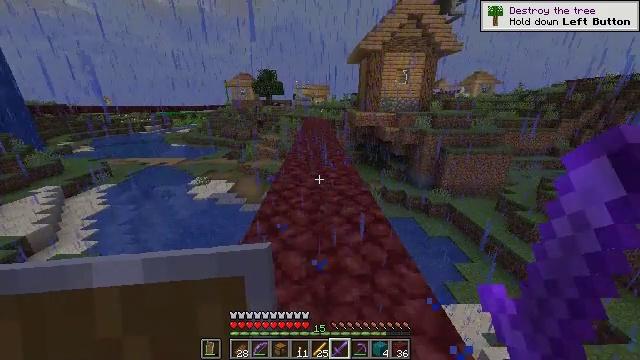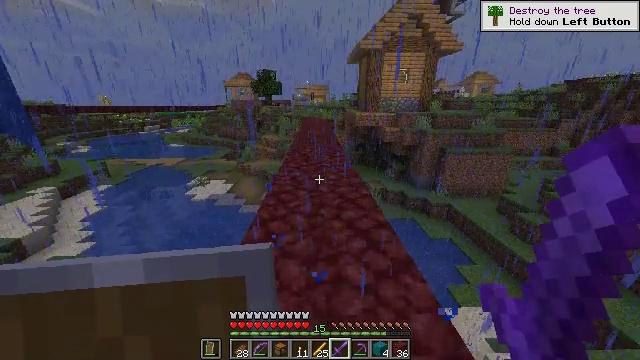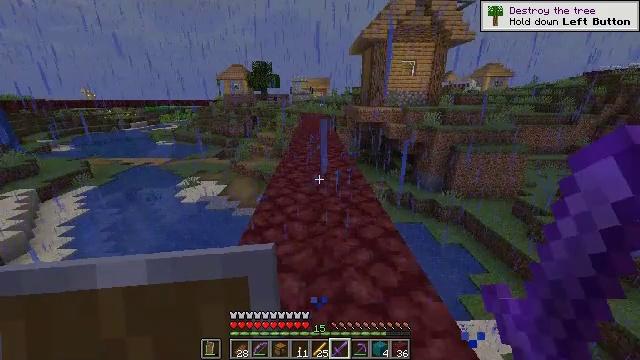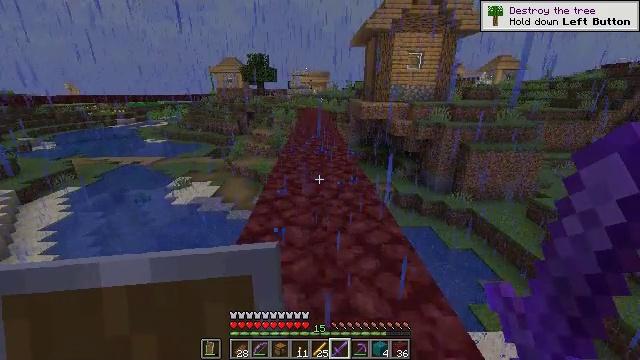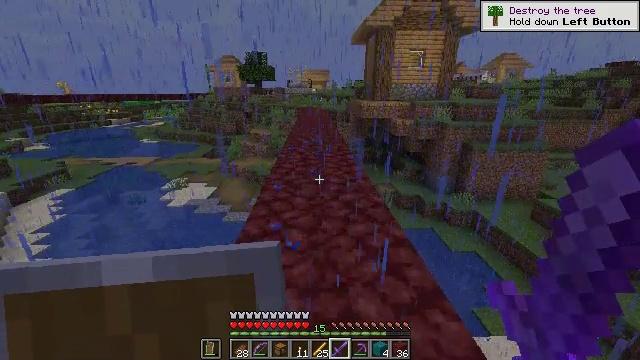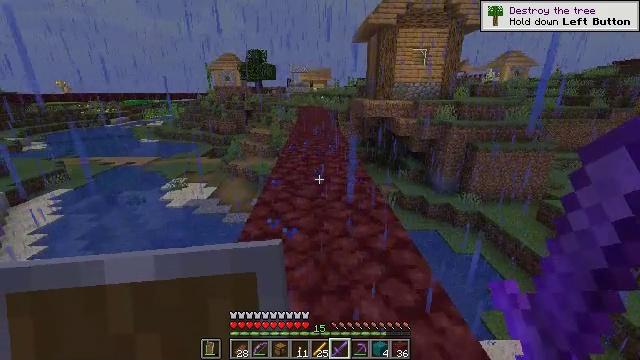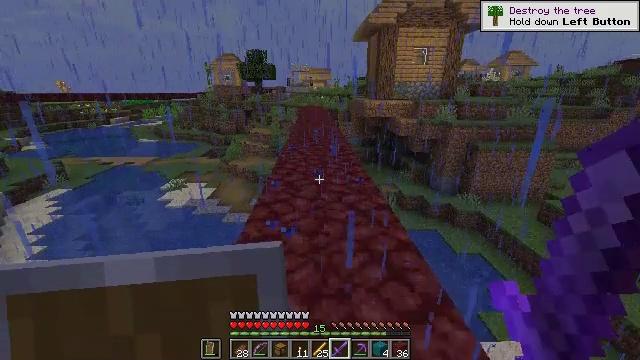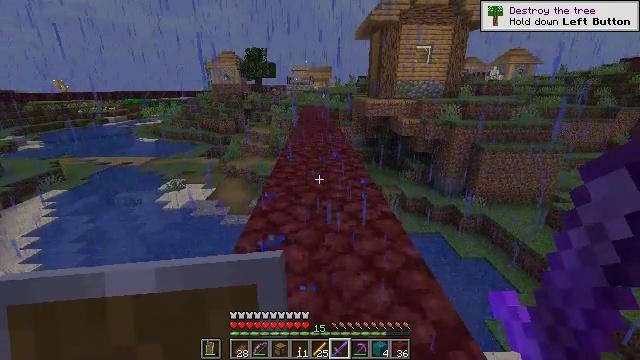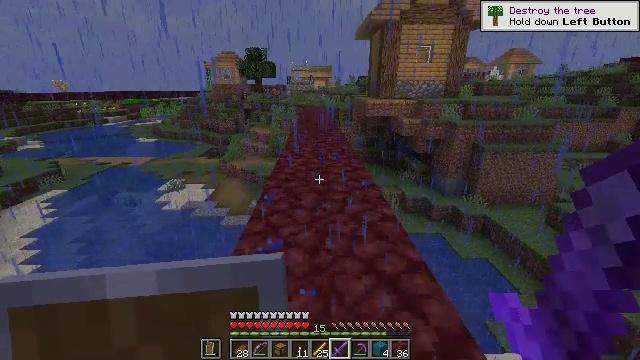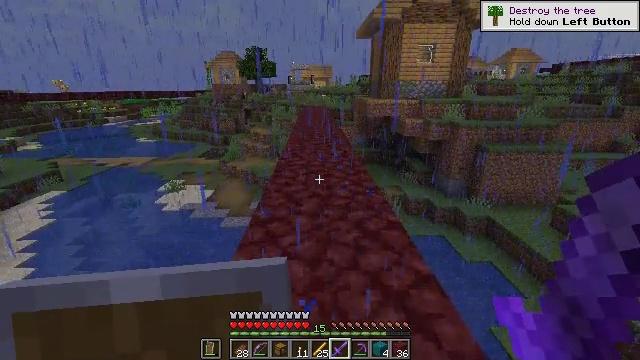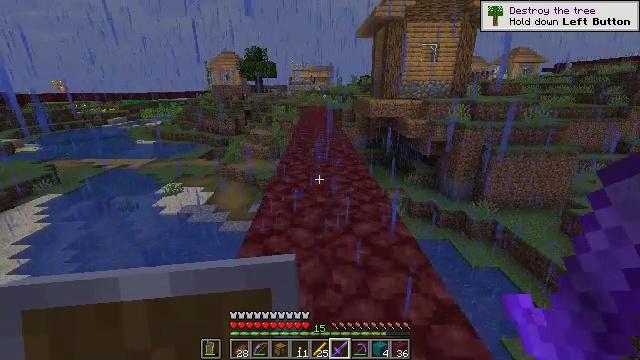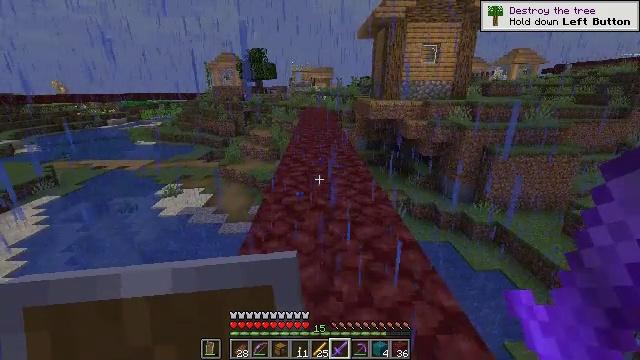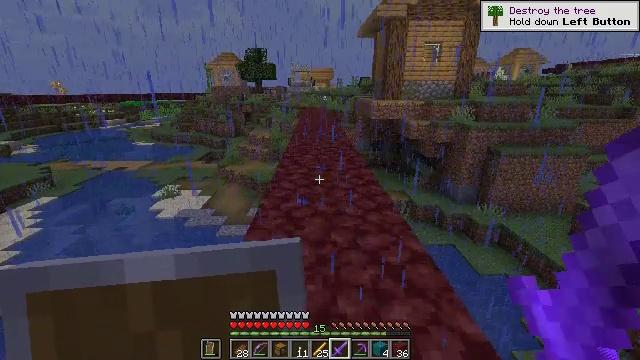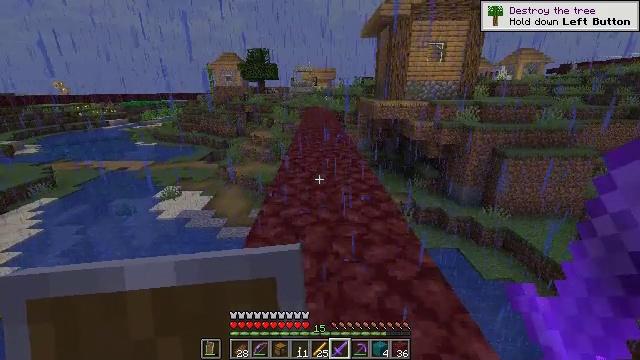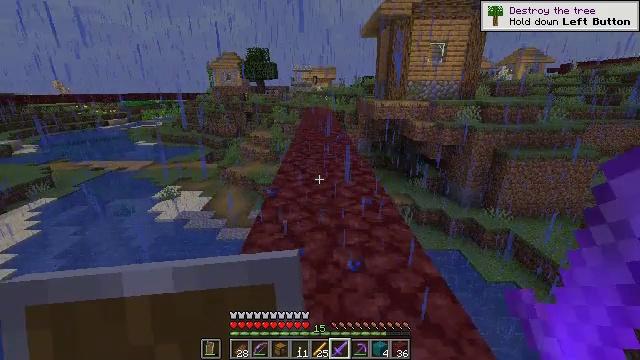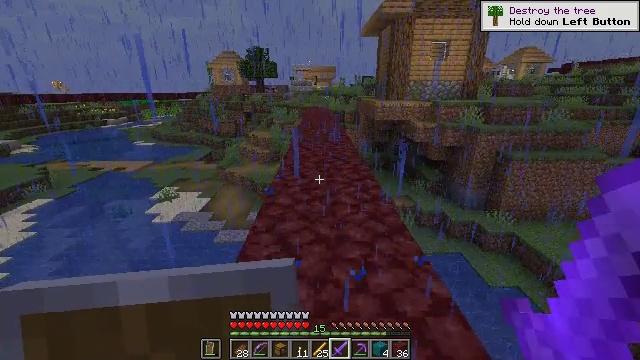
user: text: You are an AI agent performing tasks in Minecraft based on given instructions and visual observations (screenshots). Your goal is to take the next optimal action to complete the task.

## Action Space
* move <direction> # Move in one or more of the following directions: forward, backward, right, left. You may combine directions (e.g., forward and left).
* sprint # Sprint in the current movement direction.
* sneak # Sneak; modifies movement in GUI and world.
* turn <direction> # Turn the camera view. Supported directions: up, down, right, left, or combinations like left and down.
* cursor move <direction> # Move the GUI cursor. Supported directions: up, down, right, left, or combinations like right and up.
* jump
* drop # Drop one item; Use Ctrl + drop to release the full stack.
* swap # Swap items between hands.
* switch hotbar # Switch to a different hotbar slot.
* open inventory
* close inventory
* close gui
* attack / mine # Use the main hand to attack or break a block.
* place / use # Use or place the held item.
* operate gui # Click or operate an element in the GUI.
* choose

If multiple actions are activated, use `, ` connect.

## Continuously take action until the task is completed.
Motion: motion action
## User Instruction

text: Break down blaze rods into blaze powder.
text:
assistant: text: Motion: no_op
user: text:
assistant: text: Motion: no_op
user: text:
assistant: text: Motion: no_op
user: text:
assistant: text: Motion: no_op
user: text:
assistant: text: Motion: no_op
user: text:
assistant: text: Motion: move forward
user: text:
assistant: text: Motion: move forward
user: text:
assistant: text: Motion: move forward
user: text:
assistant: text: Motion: move forward
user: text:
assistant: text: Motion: move forward
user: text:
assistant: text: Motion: move forward
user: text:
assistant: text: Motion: move forward
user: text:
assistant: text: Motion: move forward
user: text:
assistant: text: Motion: move forward
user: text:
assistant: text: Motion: move forward
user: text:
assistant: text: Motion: move forward
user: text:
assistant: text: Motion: move forward
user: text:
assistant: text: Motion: move forward
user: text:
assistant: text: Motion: move forward
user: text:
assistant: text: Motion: no_op
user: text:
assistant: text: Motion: no_op
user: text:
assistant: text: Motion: no_op
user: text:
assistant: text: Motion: move forward
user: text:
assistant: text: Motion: move forward
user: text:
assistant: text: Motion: no_op
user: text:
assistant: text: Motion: move forward
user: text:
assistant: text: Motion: move forward
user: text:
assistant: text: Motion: move forward
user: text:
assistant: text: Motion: move forward
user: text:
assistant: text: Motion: move forward